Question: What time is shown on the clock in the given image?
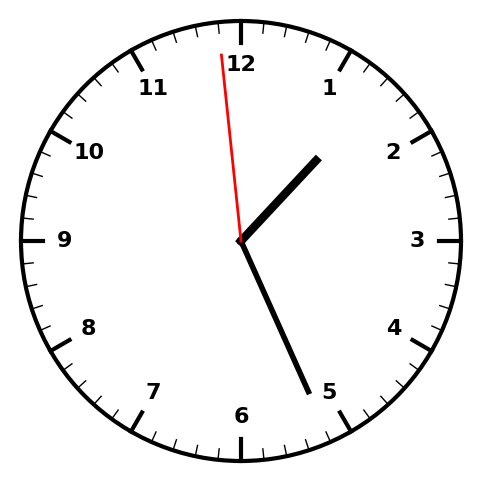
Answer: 01:25:59